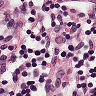
Metastatic tissue present: no